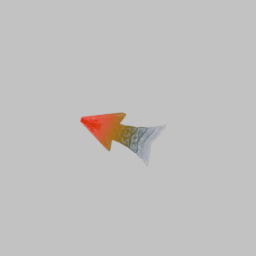
Label: decoration